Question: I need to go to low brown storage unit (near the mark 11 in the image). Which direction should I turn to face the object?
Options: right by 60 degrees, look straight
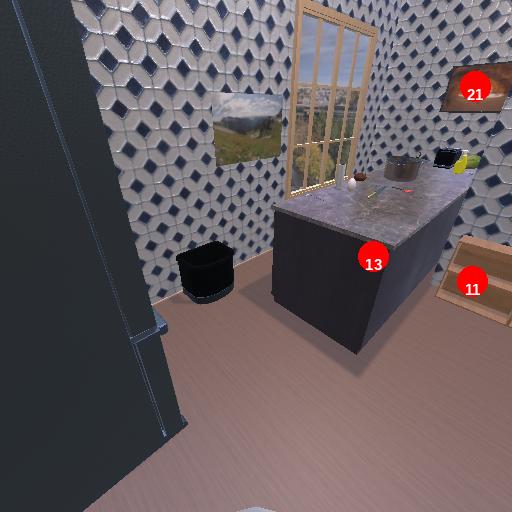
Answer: right by 60 degrees